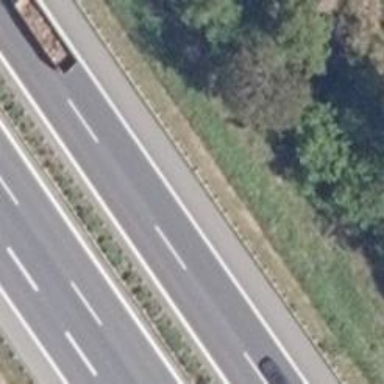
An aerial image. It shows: View of motorway.